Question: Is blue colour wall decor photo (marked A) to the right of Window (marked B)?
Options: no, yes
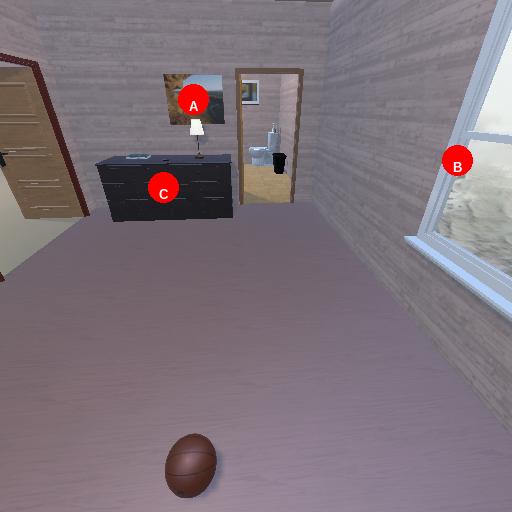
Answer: no